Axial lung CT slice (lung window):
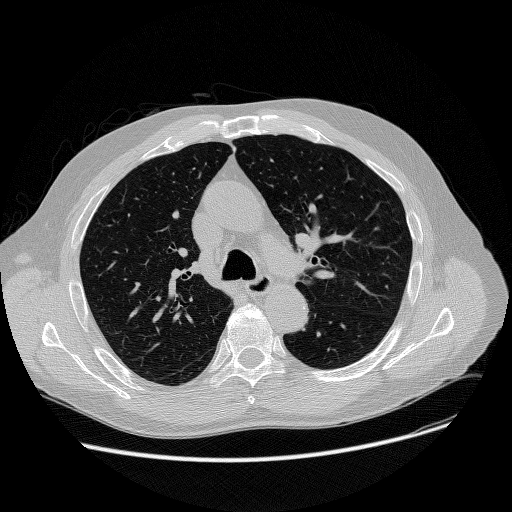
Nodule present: no